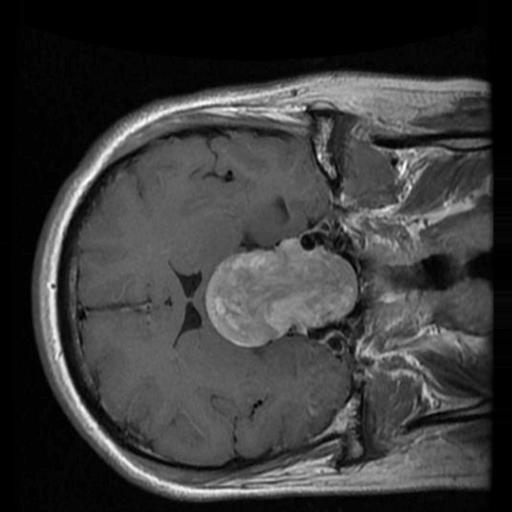
Label: brain_tumor